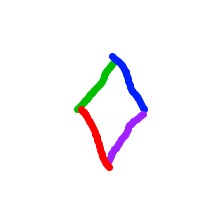
Shape: rhombus